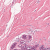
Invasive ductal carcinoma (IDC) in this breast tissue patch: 0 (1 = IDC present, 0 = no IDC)